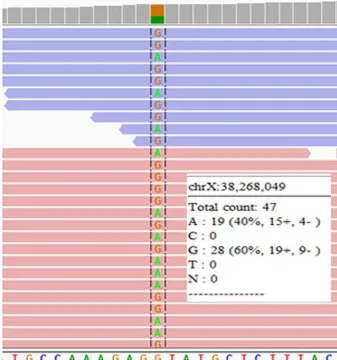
Whole-exome sequencing (WES) paired-end reads are loaded in the IGV genome browser and are shown for each patient. (B) The heterozygous mutation, IVS7+1G>A, in patient 2.
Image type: pathology (immunostaining)